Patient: sex M, age 71
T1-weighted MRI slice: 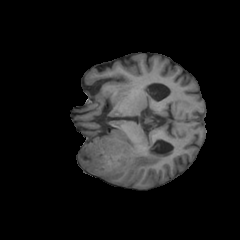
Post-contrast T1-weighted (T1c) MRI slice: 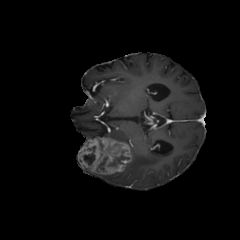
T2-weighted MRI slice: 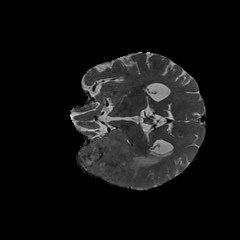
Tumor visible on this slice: yes
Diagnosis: Glioblastoma, IDH-wildtype
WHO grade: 4